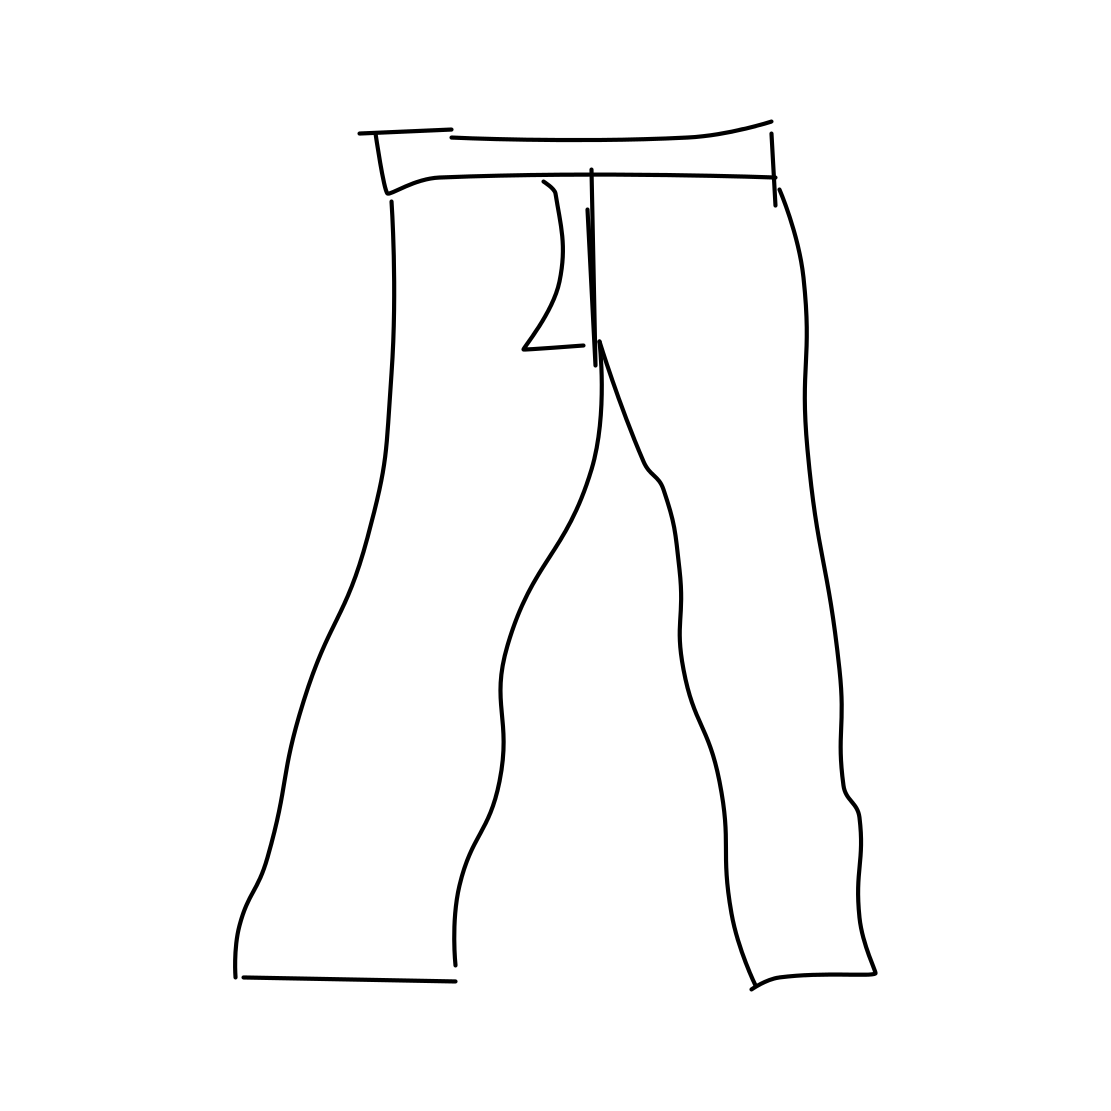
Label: trousers